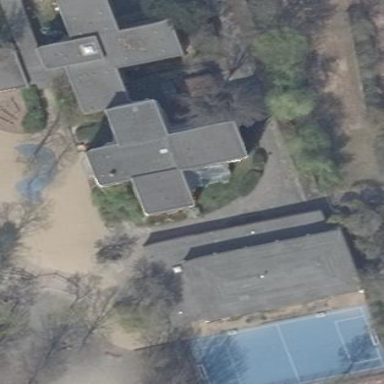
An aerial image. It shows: School building.